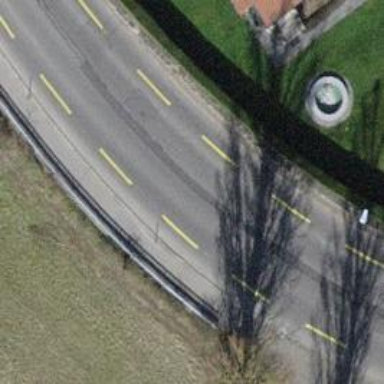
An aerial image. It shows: Secondary road with shared cycle lane.